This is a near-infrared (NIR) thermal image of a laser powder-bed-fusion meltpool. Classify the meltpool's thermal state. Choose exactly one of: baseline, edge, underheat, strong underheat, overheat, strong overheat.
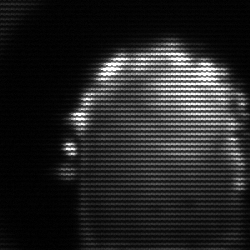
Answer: baseline